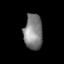
Tissue: skin
Cell type: Epithelial cells
Senescence score: 0.2043
Nuclear area (px): 642
Mean DAPI intensity: 129.589